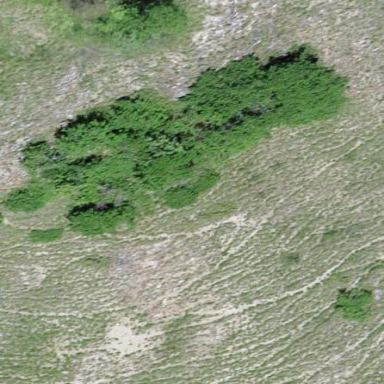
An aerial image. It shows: Forest area.